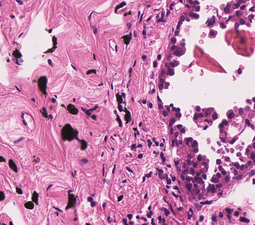
Tumor epithelial tissue: yes
Tumor-associated stroma tissue: yes
Normal tissue: no